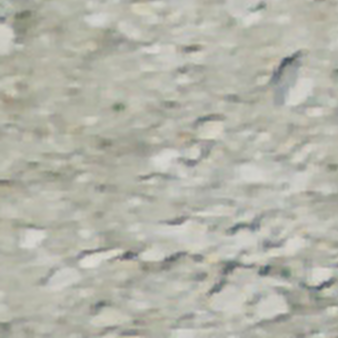
Label: other